Question: I believe I did what the instructor did verbatim, but my app (it's a simple app) won't work and errors out if I press a button.
I click run, and it builds, but when I click a button in the iOS simulator the app crashes and brings me back to Xcode with an error.

I don't know what I did wrong. It brings me to the main.m file when we didn't even deal with that in the Stanford guide (maybe it has to do with the fact that the Stanford guide uses iOS 5.0 and I'm on 5.1?).
Here's the project if anyone wants to take a lot at it. I'm just really confused.
<URL>
(Also, did I just need to include the xcodeproject file, or was I right in including the whole project folder in a zip file?)
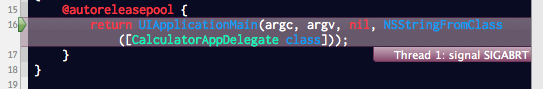
Answer: It looks like you have your buttons linked to a selector called digitedPressed:
They also appear to correctly be linked to digitPressed. Just remove the references to digitedPressed. (Right click the Calculator View Controller in your storyboard)
Don't forget to check the XCode debugger! This is the error the XCode debugger showed me:
'''
Terminating app due to uncaught exception 'NSInvalidArgumentException', reason: '-[CalculatorViewController digitedPressed:]: unrecognized selector sent to instance 0x9129cc0'
'''